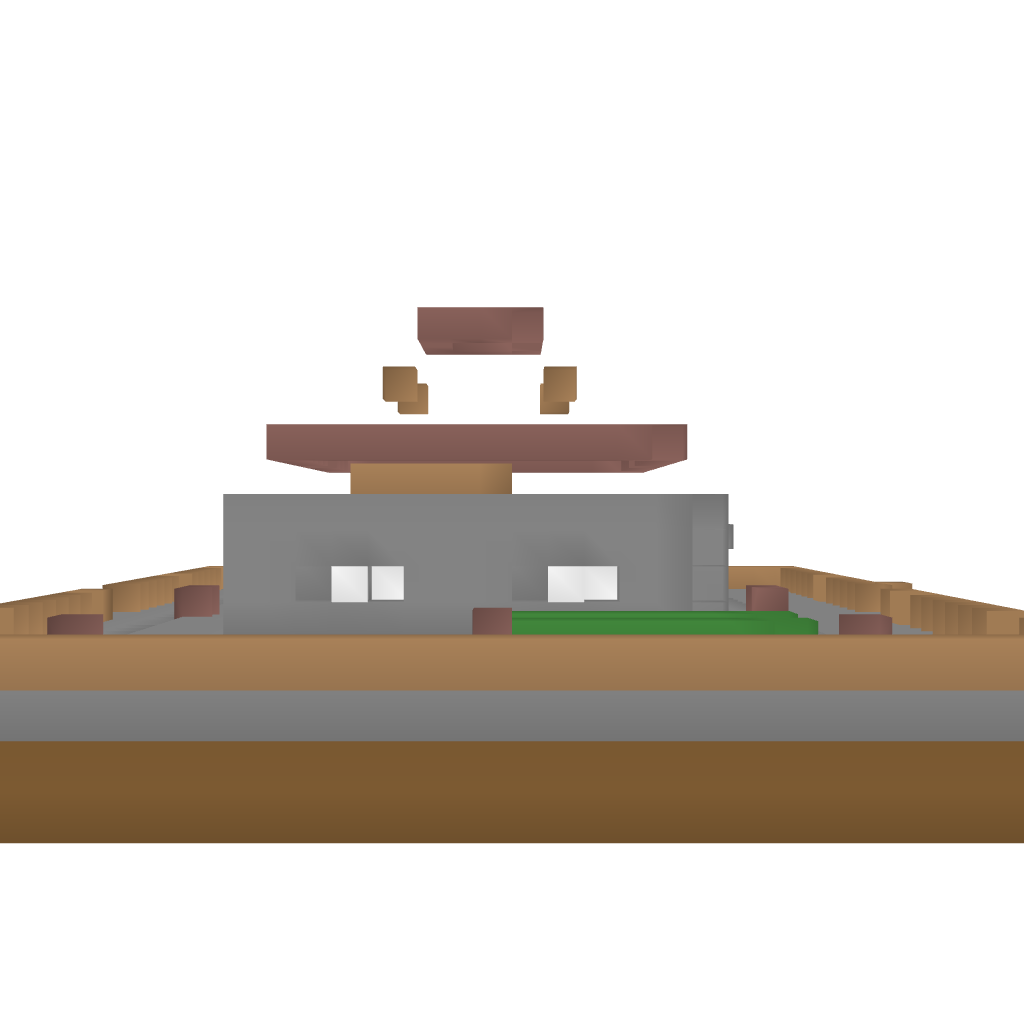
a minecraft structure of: Fazendinha - Small Farm bad low quality